Field crop: maize
Growth stage: 2
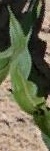
Species: maize